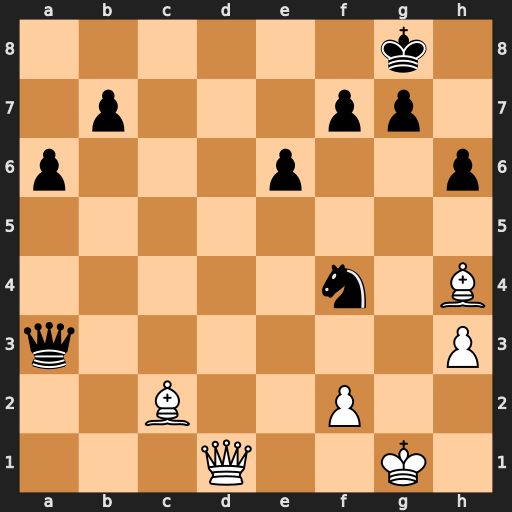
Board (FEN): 6k1/1p3pp1/p3p2p/8/5n1B/q6P/2B2P2/3Q2K1
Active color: w
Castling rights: -
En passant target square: -
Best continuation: Qd8+ Qf8 Bh7+ Kxh7 Qxf8